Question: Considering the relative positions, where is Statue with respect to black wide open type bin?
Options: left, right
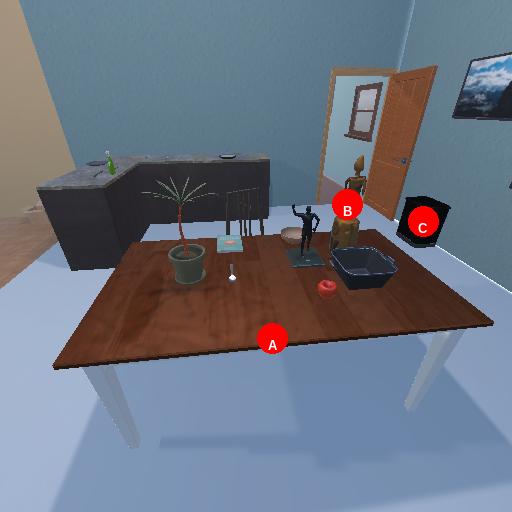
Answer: left